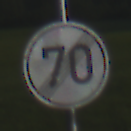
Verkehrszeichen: EndeGeschwindigkeit70
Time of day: MorningAfternoon
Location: Outdoor (Nature)
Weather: Clear
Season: NotSpecified
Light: Natural